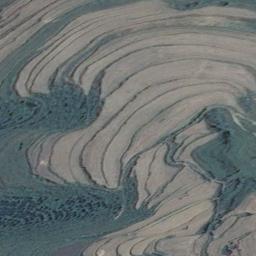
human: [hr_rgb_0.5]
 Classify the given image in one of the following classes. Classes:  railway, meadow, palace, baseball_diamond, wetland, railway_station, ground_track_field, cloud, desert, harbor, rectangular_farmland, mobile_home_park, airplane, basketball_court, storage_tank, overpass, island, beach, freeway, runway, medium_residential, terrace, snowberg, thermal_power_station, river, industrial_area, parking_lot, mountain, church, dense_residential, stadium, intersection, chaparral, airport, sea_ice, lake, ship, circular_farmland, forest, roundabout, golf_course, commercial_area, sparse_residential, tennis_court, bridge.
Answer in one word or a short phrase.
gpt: terrace